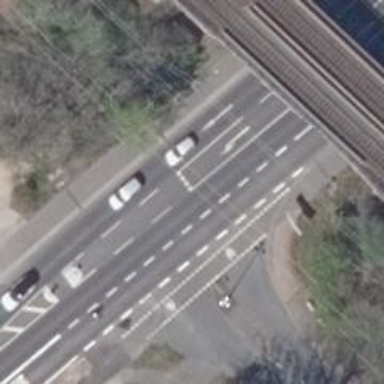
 featuring separate sidewalks and separate cycleway."